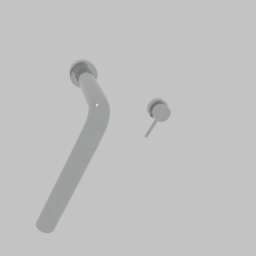
Label: appliances